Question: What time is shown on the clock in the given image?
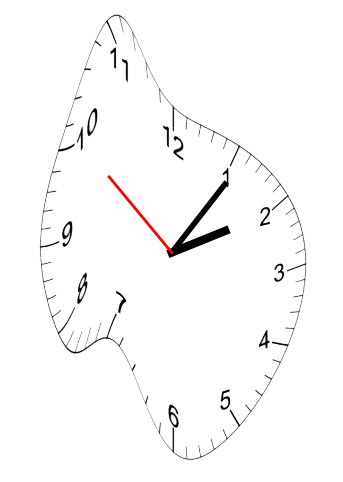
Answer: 02:05:51